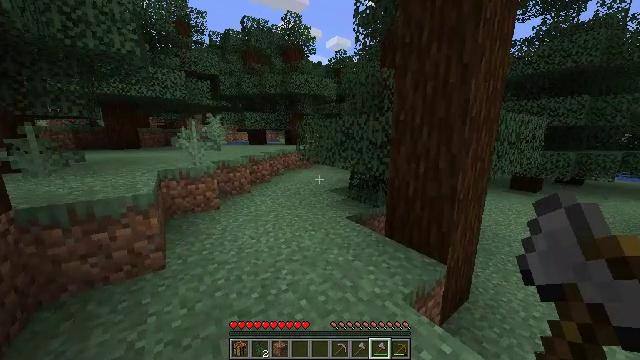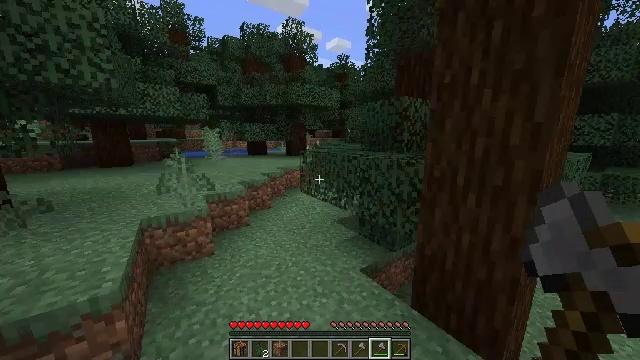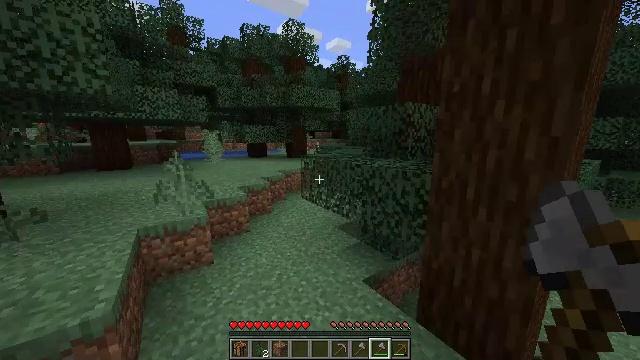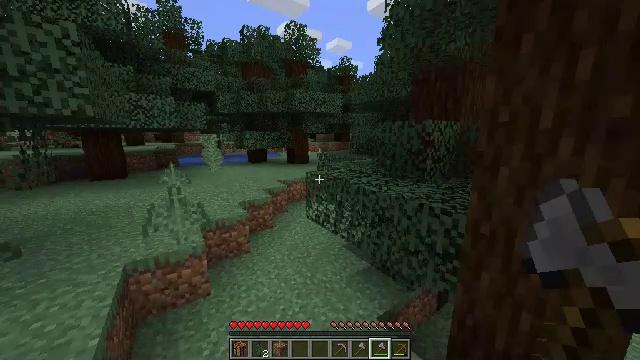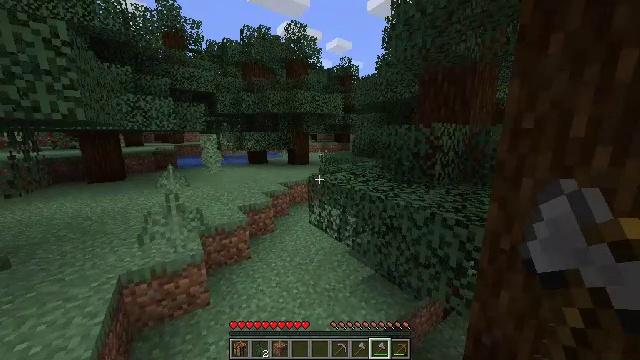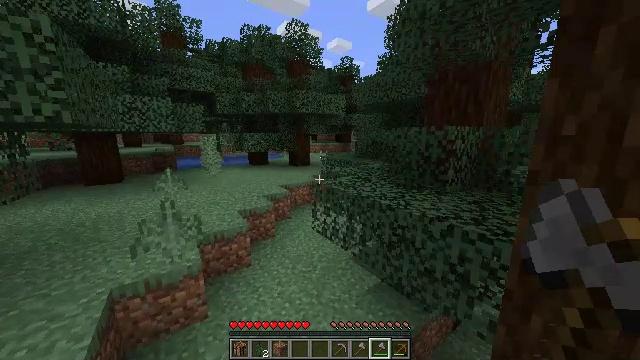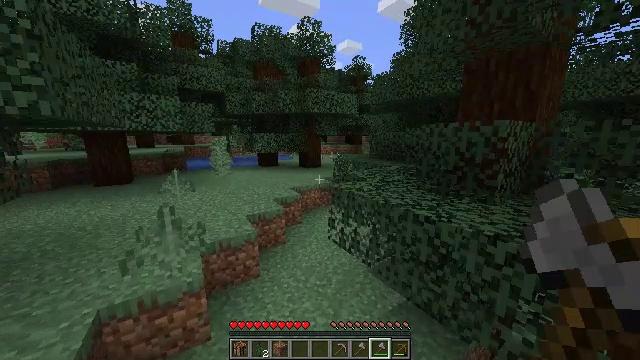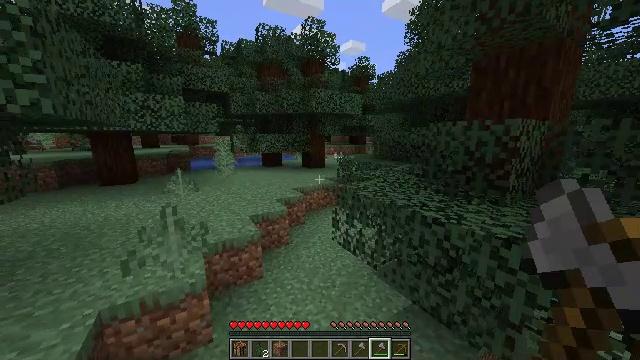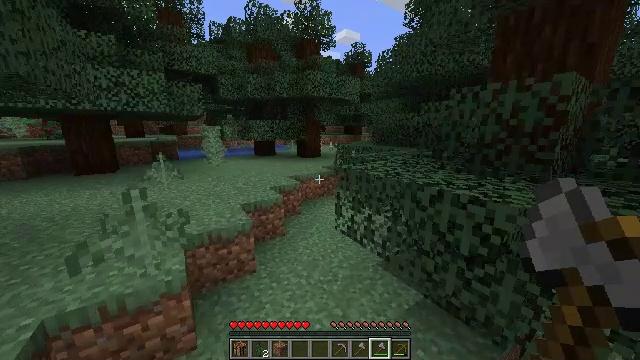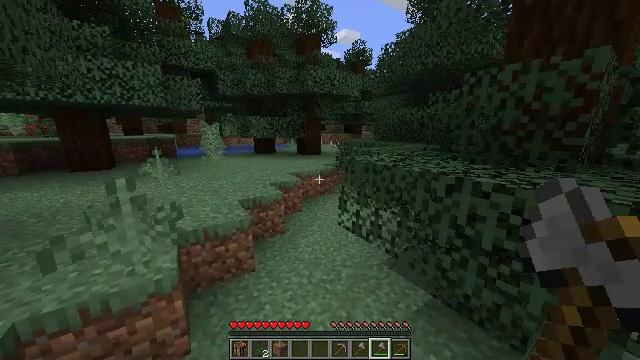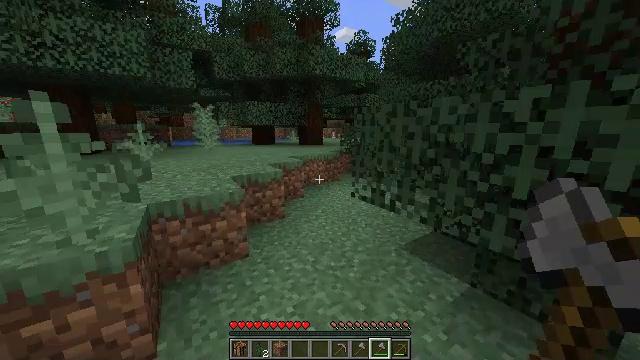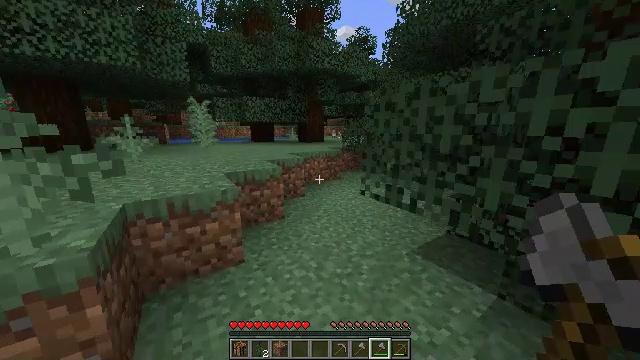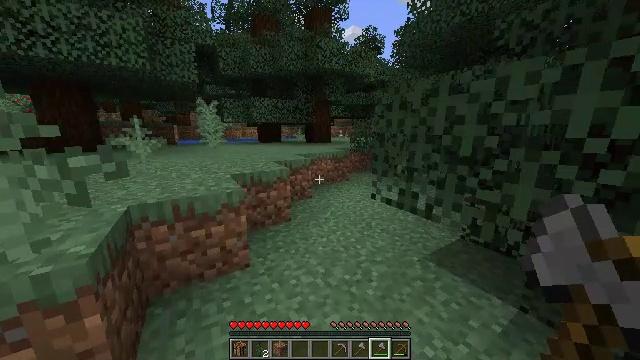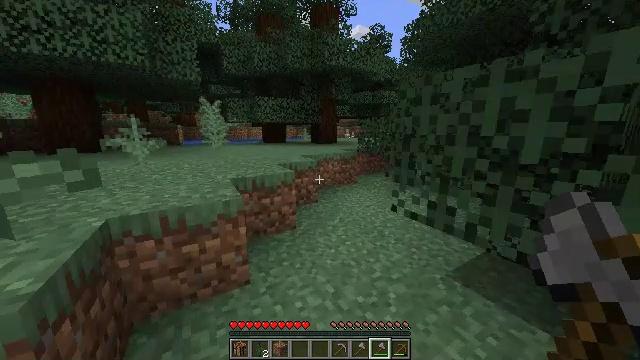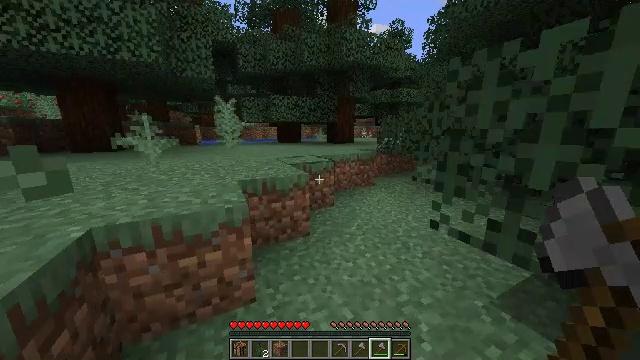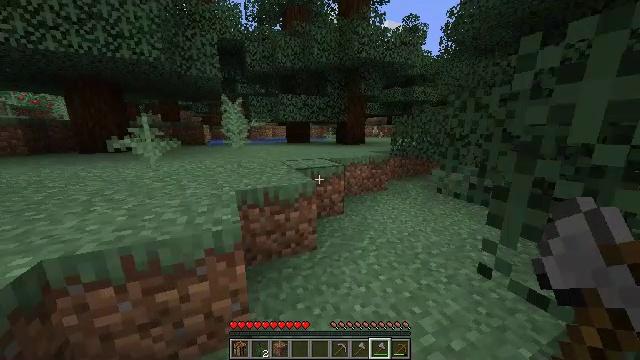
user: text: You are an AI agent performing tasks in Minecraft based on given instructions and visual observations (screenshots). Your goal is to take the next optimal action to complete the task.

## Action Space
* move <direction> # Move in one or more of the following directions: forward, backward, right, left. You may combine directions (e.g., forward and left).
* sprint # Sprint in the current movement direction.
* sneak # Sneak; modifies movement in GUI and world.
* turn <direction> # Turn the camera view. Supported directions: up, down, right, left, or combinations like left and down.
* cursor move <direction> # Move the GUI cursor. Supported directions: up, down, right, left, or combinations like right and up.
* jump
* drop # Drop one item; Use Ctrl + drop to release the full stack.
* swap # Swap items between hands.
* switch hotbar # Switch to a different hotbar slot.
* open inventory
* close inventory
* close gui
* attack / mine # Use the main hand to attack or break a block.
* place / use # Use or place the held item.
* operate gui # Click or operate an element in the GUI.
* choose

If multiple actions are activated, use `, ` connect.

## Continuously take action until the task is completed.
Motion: motion action
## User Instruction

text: Mine the sweet berry bush.
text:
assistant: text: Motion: move forward and move left, jump
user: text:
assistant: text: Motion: move forward and move left, jump
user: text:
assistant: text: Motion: move forward and move left, jump
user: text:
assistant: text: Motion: move forward and move left, jump
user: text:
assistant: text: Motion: move forward
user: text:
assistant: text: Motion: move forward, turn left
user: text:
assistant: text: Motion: move forward
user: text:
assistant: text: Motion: move forward, turn right and down
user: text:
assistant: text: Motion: move forward
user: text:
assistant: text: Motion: move forward
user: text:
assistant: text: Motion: move forward
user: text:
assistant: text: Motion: move forward, turn left
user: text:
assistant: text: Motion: move forward, turn left
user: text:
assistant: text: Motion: move forward, turn left
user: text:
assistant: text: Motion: move forward, turn left
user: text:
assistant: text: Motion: move forward
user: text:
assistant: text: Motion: move forward and move left, jump
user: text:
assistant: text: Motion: move forward and move left, jump
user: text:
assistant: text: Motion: move forward and move left, jump
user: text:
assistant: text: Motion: move forward and move left, jump
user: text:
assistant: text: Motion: move forward and move left, jump
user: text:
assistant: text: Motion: move forward and move left, jump
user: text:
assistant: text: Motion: move forward, jump
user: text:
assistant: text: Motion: move forward, jump
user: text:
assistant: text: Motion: move forward, jump
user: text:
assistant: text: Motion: move forward, jump
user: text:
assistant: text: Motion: move forward, turn right and down, jump
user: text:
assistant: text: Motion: move forward and move right, turn right, jump
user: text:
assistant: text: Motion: move forward and move right, turn right, jump
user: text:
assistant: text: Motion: move forward and move right, turn right, jump